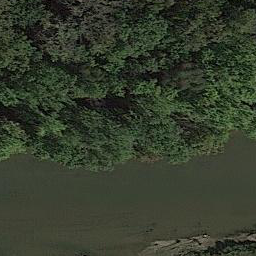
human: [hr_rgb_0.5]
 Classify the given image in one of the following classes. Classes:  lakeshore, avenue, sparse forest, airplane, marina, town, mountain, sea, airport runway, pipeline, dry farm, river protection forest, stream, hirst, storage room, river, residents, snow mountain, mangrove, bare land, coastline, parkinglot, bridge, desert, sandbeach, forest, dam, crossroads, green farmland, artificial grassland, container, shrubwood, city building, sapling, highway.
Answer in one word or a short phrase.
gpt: river protection forest